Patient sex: F
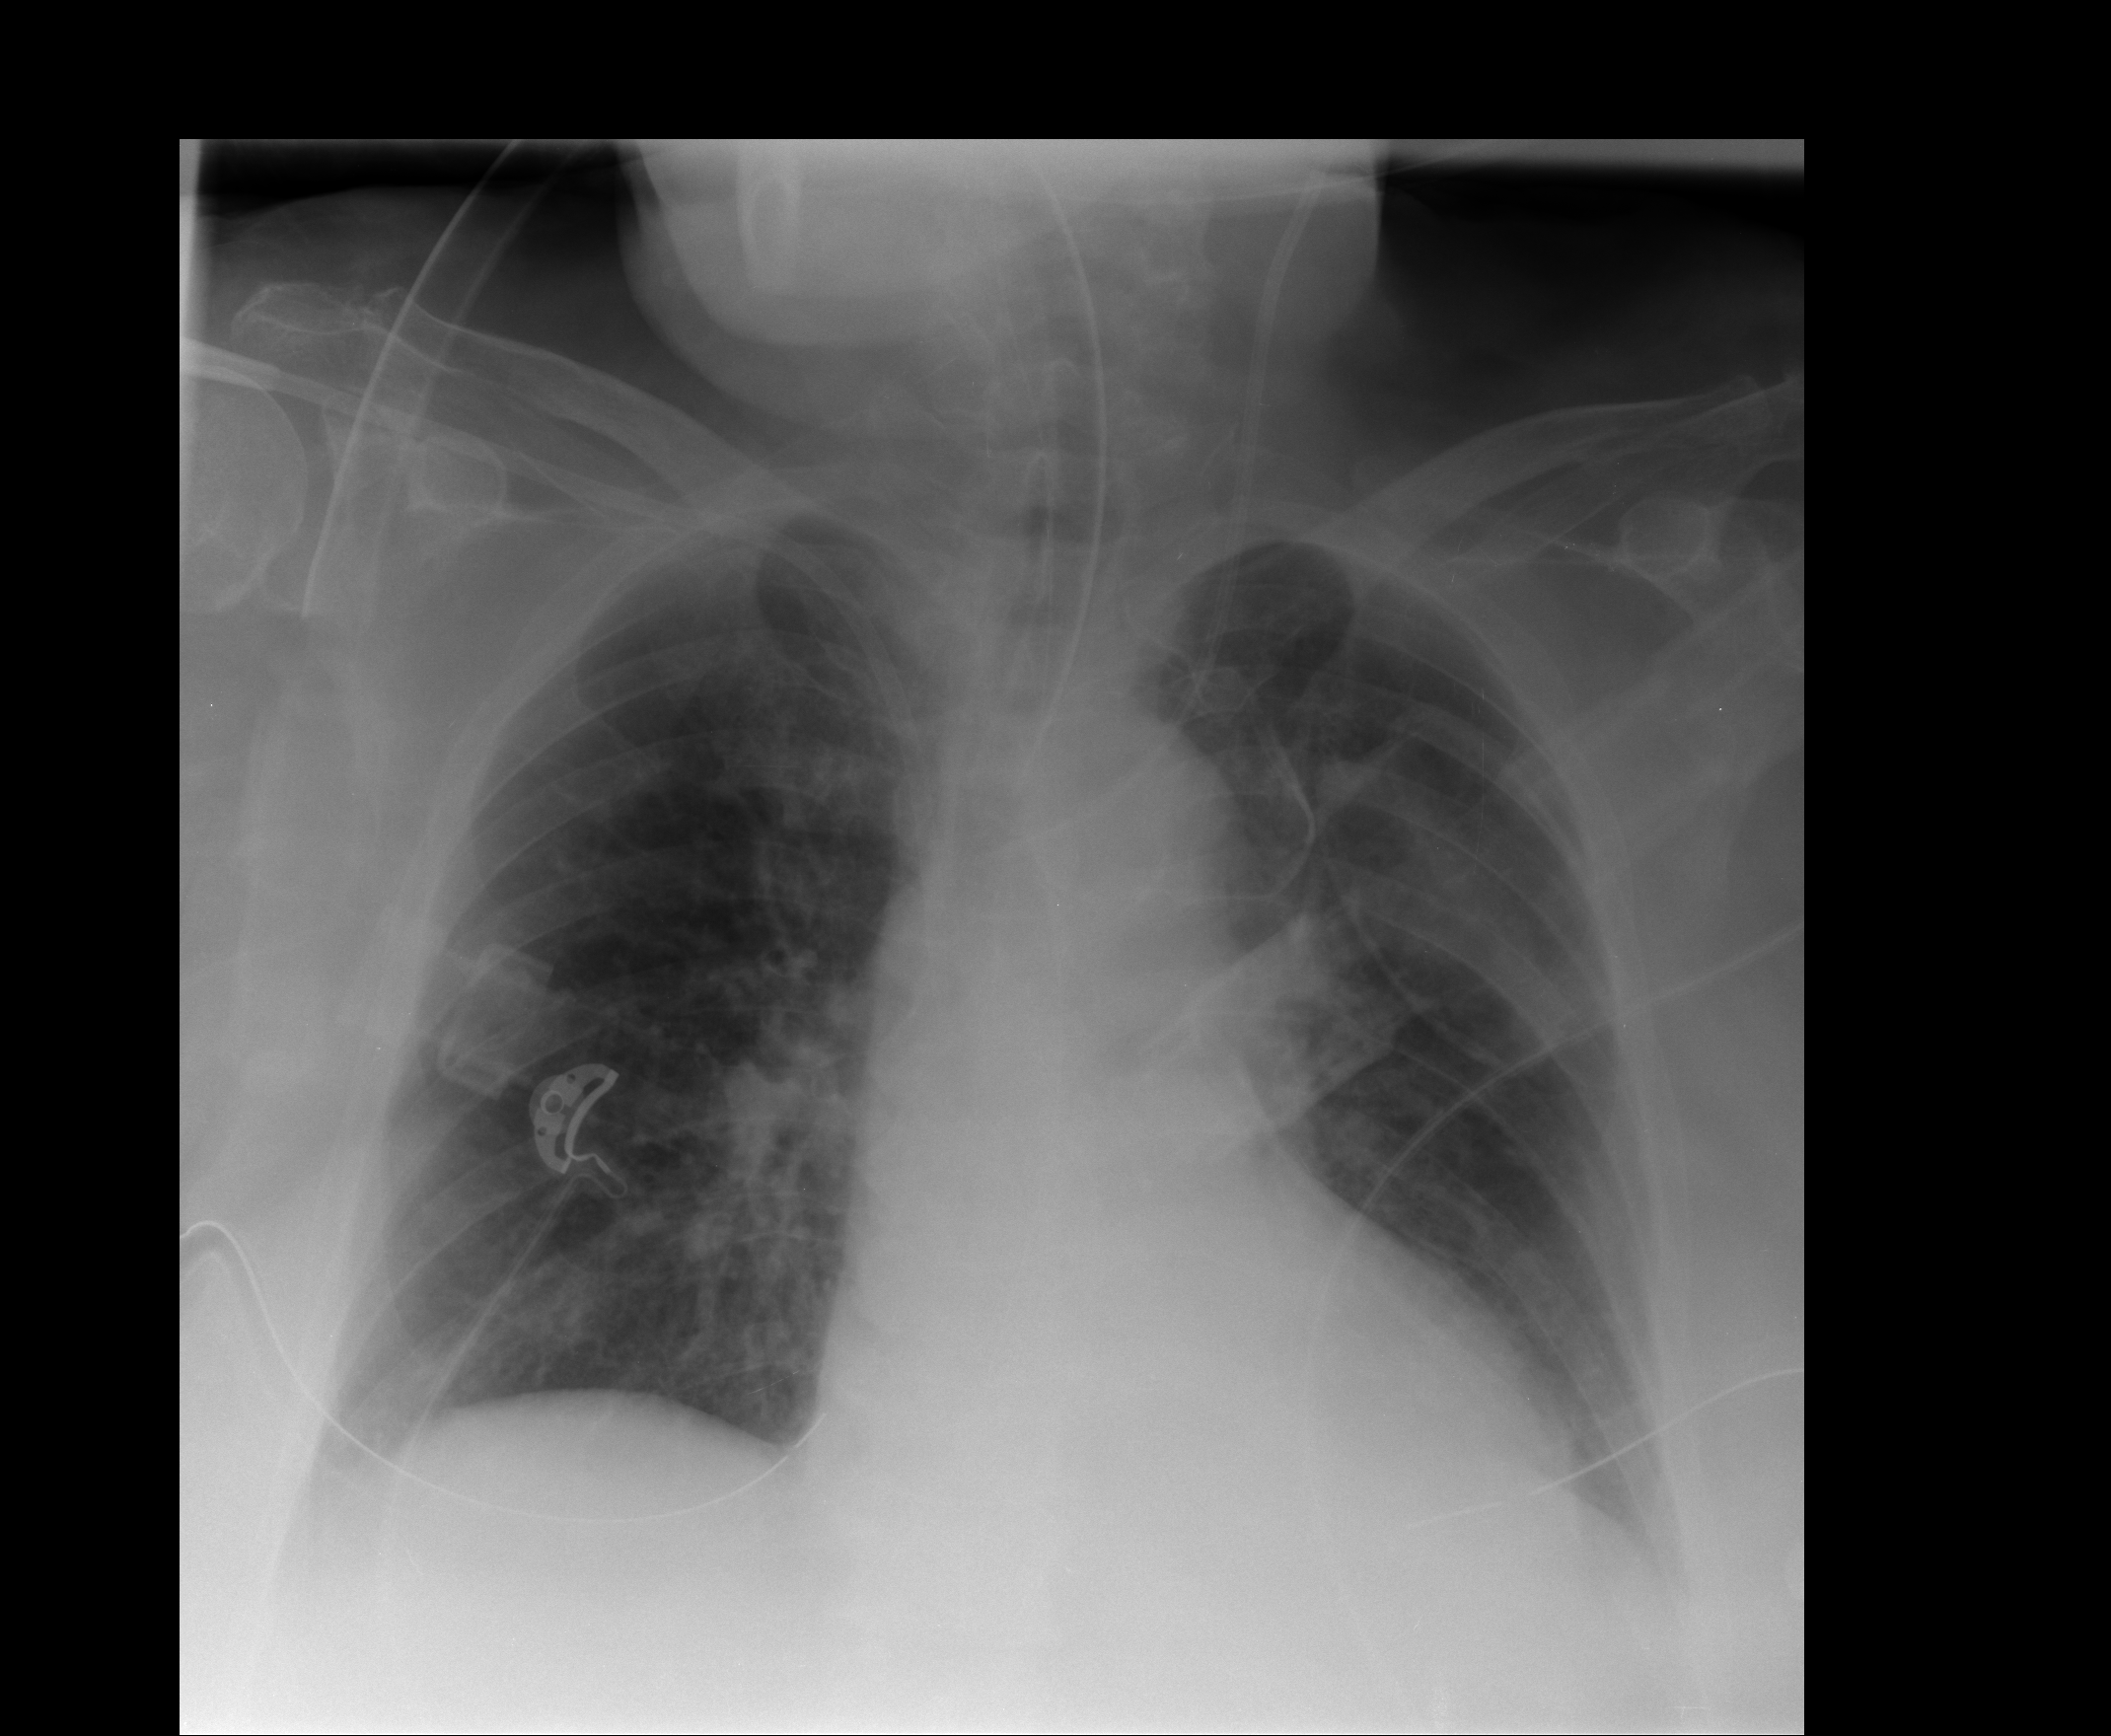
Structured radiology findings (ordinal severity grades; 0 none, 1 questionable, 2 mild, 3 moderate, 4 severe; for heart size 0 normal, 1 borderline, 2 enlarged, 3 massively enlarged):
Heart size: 2
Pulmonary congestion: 1
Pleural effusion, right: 0
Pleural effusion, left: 0
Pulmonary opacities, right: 0
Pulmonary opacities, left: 0
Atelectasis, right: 0
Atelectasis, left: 0